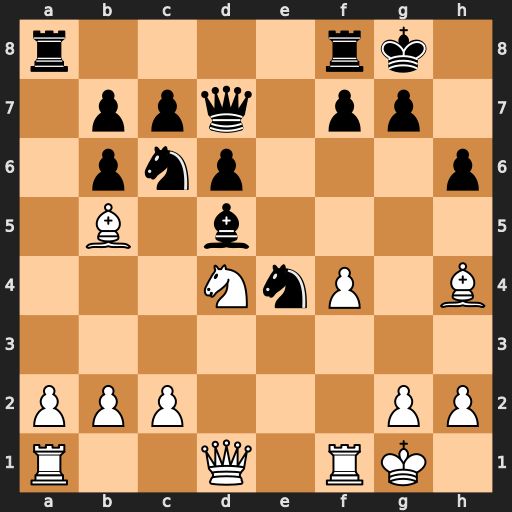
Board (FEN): r4rk1/1ppq1pp1/1pnp3p/1B1b4/3NnP1B/8/PPP3PP/R2Q1RK1
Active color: w
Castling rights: -
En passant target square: -
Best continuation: c4 Bxc4 Bxc4